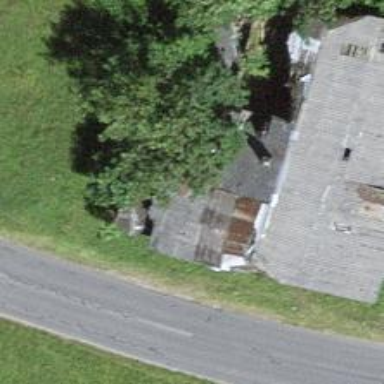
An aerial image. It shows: Farm building.